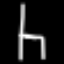
Label: chair